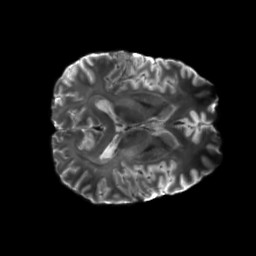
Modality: T2w
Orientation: axial
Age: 27
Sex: male
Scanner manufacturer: siemens
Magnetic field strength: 6.98 T
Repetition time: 7.08 s
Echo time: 0.0756 s